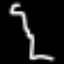
Label: squiggle